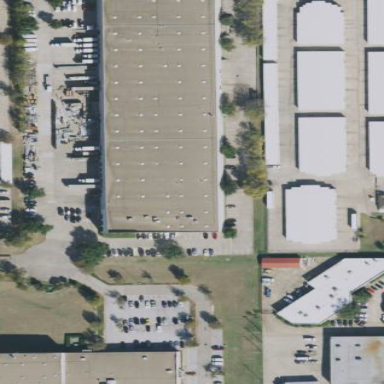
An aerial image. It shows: Warehouse.